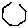
Label: hexagon